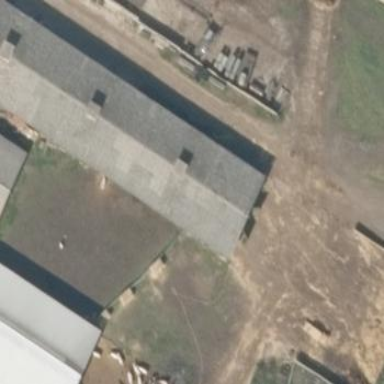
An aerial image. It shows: Rural barn.